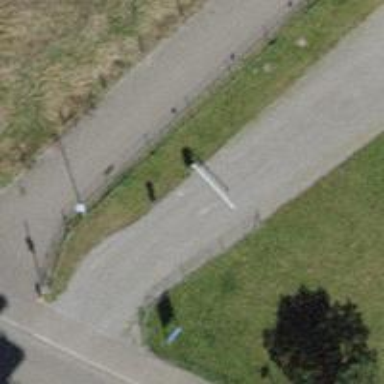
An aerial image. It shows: Lift gate barrier.